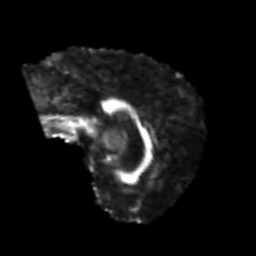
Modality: FA
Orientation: sagittal
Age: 49
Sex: male
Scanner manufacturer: siemens
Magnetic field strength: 3 T
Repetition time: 4.987 s
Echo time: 0.0792 s